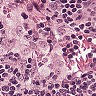
Metastatic tissue present: no